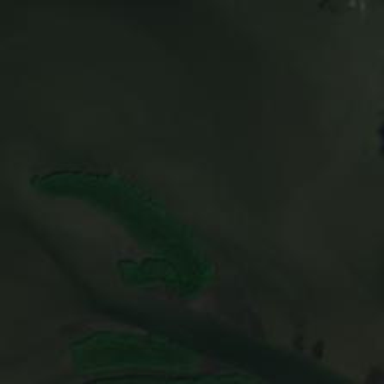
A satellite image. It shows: Islet surrounded by mangrove wetland.